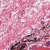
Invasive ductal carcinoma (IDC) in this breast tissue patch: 0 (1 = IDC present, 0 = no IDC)